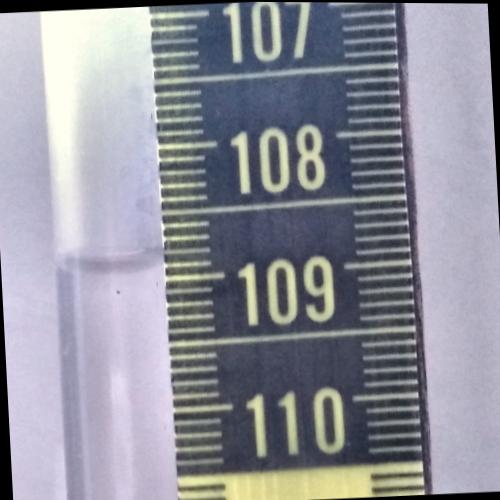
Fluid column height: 108.9 cm